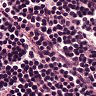
Metastatic tissue present: no